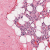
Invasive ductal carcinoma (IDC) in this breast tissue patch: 0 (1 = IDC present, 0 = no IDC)